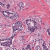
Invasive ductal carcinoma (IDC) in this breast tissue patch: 1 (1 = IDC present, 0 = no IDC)